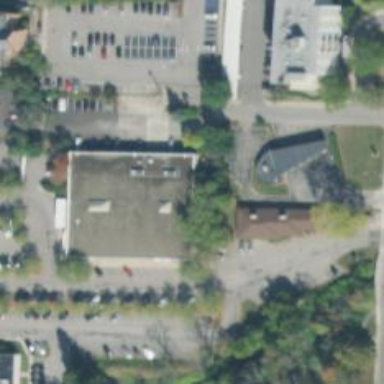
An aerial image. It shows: Building that serves as library.